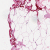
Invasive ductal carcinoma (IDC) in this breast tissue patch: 0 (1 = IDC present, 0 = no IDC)